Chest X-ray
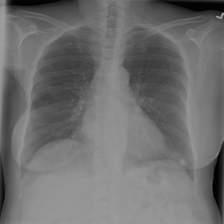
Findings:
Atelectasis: negative
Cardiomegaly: negative
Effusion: negative
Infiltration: negative
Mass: negative
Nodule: negative
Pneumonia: negative
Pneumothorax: negative
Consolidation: negative
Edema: negative
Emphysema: negative
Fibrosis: negative
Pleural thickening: negative
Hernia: negative